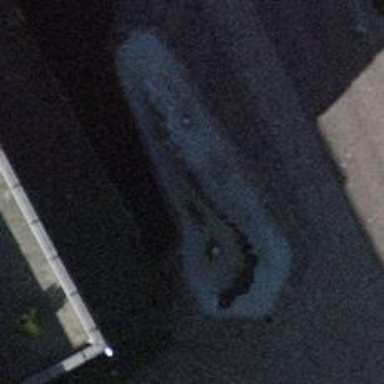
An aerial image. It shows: Fountain.